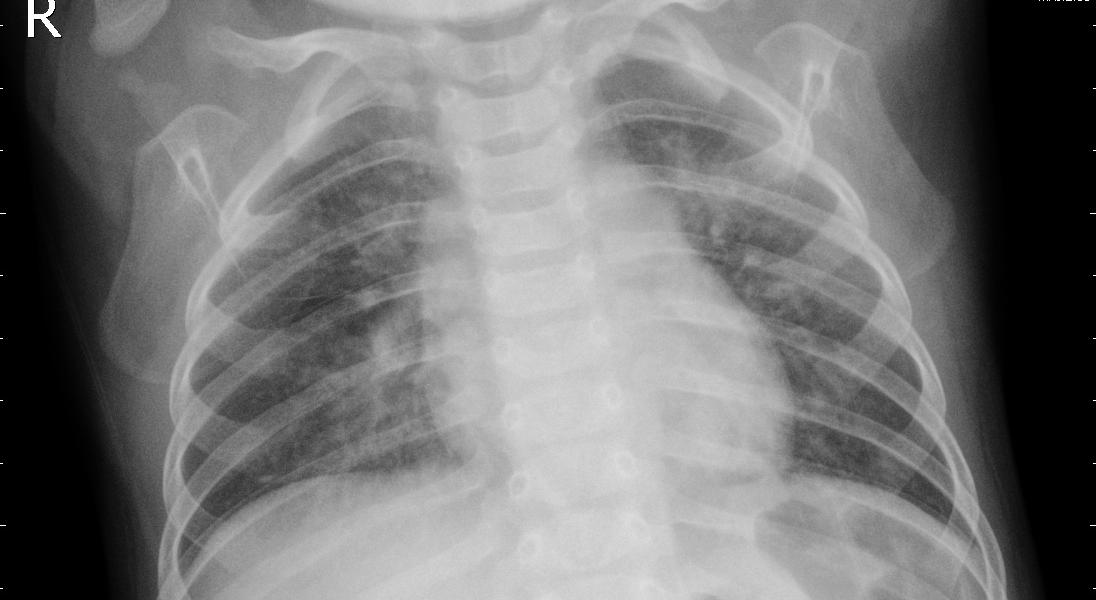
Diagnosis: PNEUMONIA